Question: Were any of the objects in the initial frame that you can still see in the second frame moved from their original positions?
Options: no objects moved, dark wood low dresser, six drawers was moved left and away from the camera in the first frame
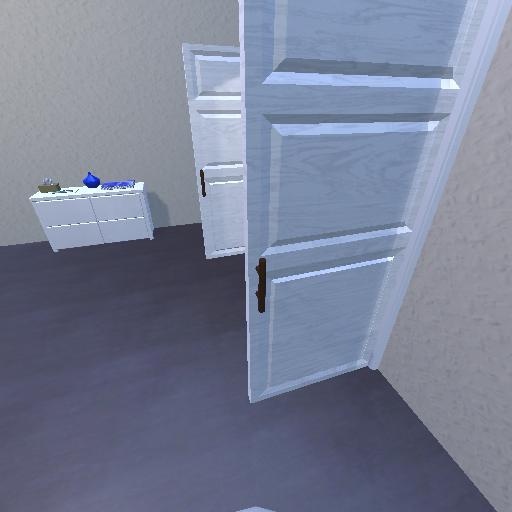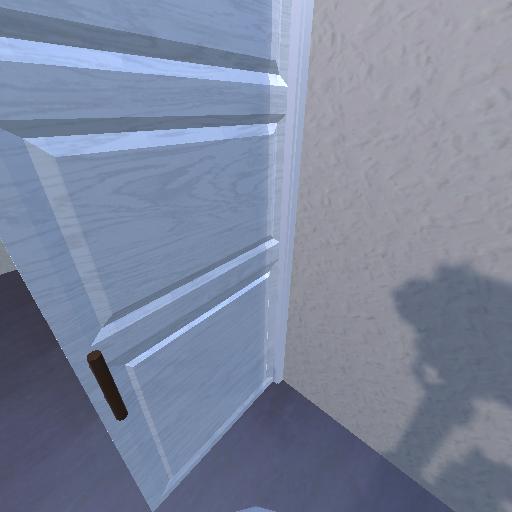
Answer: no objects moved